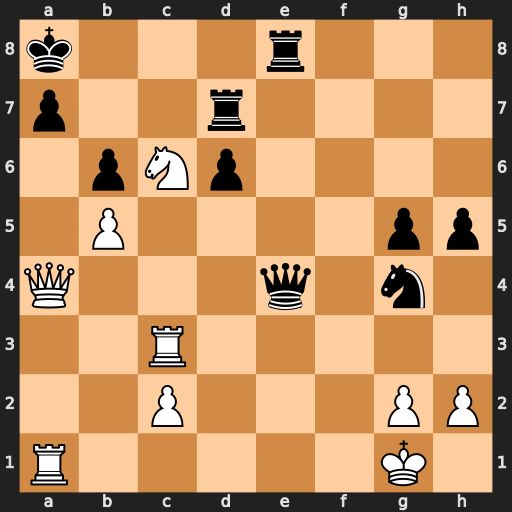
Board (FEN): k3r3/p2r4/1pNp4/1P4pp/Q3q1n1/2R5/2P3PP/R5K1
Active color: w
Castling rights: -
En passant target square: -
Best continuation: Qxa7+ Rxa7 Rxa7#